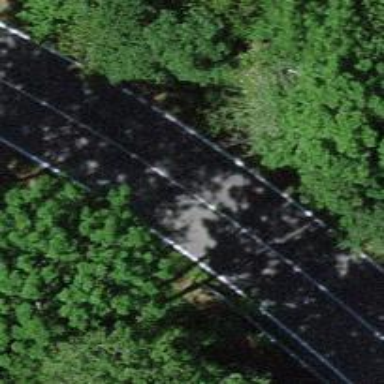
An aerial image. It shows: Secondary road with asphalt surface.